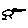
Label: bird